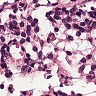
Metastatic tissue present: no